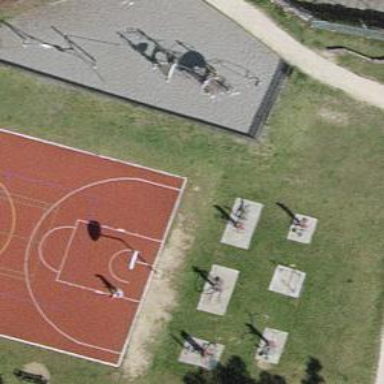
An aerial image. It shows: Fitness station in leisure land.